Question: Since NSManagedObjectContext without persistent store coordinator doesn't support setFetchBatchSize selector, I've used a solution from this <URL> and it works with certain issue, that I would like to resolve.

Here is the database scheme and Coredata structure with terms in brackets. Test application has two screens: master table with list of Chats and detail table with list of Messages. Master screen uses Main MOC in fetch controller for showing data in table and Worker MOC to create Chats and Messages. Detail screen uses Fetch MOC for showing data in table.
After I create a new Chat with Messages on master screen and save them with calling save on all MOCs in the hierarchy, I can't fetch Messages by a selected Chat in detail screen. All I got in console is: "CoreData: annotation: total fetch execution time: 0.0000s for 0 rows". it is possible to fetch this data after app restart.
It seems it has something to do with fault Messages in Fetch MOC having fault relations with Chats that have different objectID than Chats I have in Main MOC. Because when I fetch Chat object in Fetch MOC and then use it for finding Messages, everything is working fine.
I would appreciate it if someone could help me resolve this issue with Fetch MOC or maybe it is just fine to screw with all Object Graph concept and fetch data by my own ID fields instead of using relations.
Here is Coredata stack initialization which is done on didFinishLaunchingWithOptions:
'''
- (void)initializeCoreDataStack
{
NSURL *modelURL = [[NSBundle mainBundle] URLForResource:@"FaultsFetching" withExtension:@"momd"];
_managedObjectModel = [[NSManagedObjectModel alloc] initWithContentsOfURL:modelURL];
_persistentStoreCoordinator = [[NSPersistentStoreCoordinator alloc] initWithManagedObjectModel:_managedObjectModel];
_writerMOC = [[NSManagedObjectContext alloc] initWithConcurrencyType:NSPrivateQueueConcurrencyType];
[_writerMOC setUndoManager:nil];
[_writerMOC setPersistentStoreCoordinator:_persistentStoreCoordinator];
_mainThreadMOC = [[NSManagedObjectContext alloc] initWithConcurrencyType:NSMainQueueConcurrencyType];
[_mainThreadMOC setUndoManager:nil];
[_mainThreadMOC setParentContext:_writerMOC];
_fetchMainThreadMOC = [[NSManagedObjectContext alloc] initWithConcurrencyType:NSMainQueueConcurrencyType];
[_fetchMainThreadMOC setUndoManager:nil];
[_fetchMainThreadMOC setMergePolicy:NSMergeByPropertyStoreTrumpMergePolicy];
[_fetchMainThreadMOC setPersistentStoreCoordinator:_persistentStoreCoordinator];
[[NSNotificationCenter defaultCenter] addObserver:self selector:@selector(backgroundContextDidSave:) name:NSManagedObjectContextDidSaveNotification object:_writerMOC];
NSURL *storeURL = [APP_DOC_DIR URLByAppendingPathComponent:@"FaultsFetching.sqlite"];
NSError *error = nil;
if (![_persistentStoreCoordinator addPersistentStoreWithType:NSSQLiteStoreType configuration:nil URL:storeURL options:nil error:&error])
{
NSLog(@"Unresolved error %@, %@", error, [error userInfo]);
abort();
}
}
- (void)backgroundContextDidSave:(NSNotification *)notification
{
[_fetchMainThreadMOC mergeChangesFromContextDidSaveNotification:notification];
NSLog(@"Yep, everything is merged");
}
'''
Here is how I create Worker MOCs:
'''
+ (NSManagedObjectContext *)createPrivateMOC
{
CoreDataManager *scope = [CoreDataManager sharedInstance];
NSManagedObjectContext *workerMOC = [[NSManagedObjectContext alloc] initWithConcurrencyType:NSPrivateQueueConcurrencyType];
workerMOC.parentContext = scope.mainThreadMOC;
[workerMOC setUndoManager:nil];
workerMOC.mergePolicy = NSMergeByPropertyObjectTrumpMergePolicy;
return workerMOC;
}
'''
Here is how Multi-Context save looks like. Argument async is YES. Naturally this selector is called within performBlock selector of a worker MOC
'''
+ (void)writeToDiskAsync:(BOOL)async
{
CoreDataManager *scope = [CoreDataManager sharedInstance];
NSManagedObjectContext *writeManagedObjectContext = scope.writerMOC;
NSManagedObjectContext *mainManagedObjectContext = scope.mainThreadMOC;
PerformBlock mainMOCBlock = ^
{
NSError *mainError = nil;
if ([mainManagedObjectContext hasChanges] && ![mainManagedObjectContext save:&mainError])
{
ALog(@"Unresolved error %@, %@", mainError, [mainError userInfo]);
}
PerformBlock writerBlock = ^
{
NSError *writeError = nil;
if ([writeManagedObjectContext hasChanges] && ![writeManagedObjectContext save:&writeError])
{
ALog(@"Unresolved error %@, %@", writeError, [writeError userInfo]);
}
NSLog(@"Yep, everything is saved");
};
[scope performBlock:writerBlock onMOC:writeManagedObjectContext async:async];
};
[scope performBlock:mainMOCBlock onMOC:mainManagedObjectContext async:async];
}
- (void)performBlock:(PerformBlock)block onMOC:(NSManagedObjectContext *)target async:(BOOL)async
{
if (async)
[target performBlock:block];
else
[target performBlockAndWait:block];
}
'''
Here is my fetch results controller on detail screen, where "detailItem" is a Chat entity set from master screen and "[CoreDataManager sharedInstance]" is a singleton:
'''
- (NSFetchedResultsController *)fetchedResultsController
{
if (_fetchedResultsController != nil) {
return _fetchedResultsController;
}
if (self.detailItem == nil)
return nil;
NSManagedObjectContext *fetchMOC = [CoreDataManager sharedInstance].fetchMainThreadMOC;
NSFetchRequest *fetchRequest = [[NSFetchRequest alloc] init];
NSEntityDescription *entity = [NSEntityDescription entityForName:@"Messages" inManagedObjectContext:fetchMOC];
[fetchRequest setEntity:entity];
[fetchRequest setFetchBatchSize:20];
NSSortDescriptor *sortDescriptor = [[NSSortDescriptor alloc] initWithKey:@"sentDate" ascending:NO];
[fetchRequest setSortDescriptors:@[sortDescriptor]];
NSPredicate *chatPredicate = [NSPredicate predicateWithFormat:@"relatedChat=%@", self.detailItem.objectID];
[fetchRequest setPredicate:chatPredicate];
_fetchedResultsController = [[NSFetchedResultsController alloc] initWithFetchRequest:fetchRequest managedObjectContext:fetchMOC sectionNameKeyPath:@"sectionIdentifier" cacheName:nil];
_fetchedResultsController.delegate = self;
NSError *error = nil;
if (![_fetchedResultsController performFetch:&error]) {
NSLog(@"Unresolved error %@, %@", error, [error userInfo]);
abort();
}
return _fetchedResultsController;
}
'''
- - <URL>-
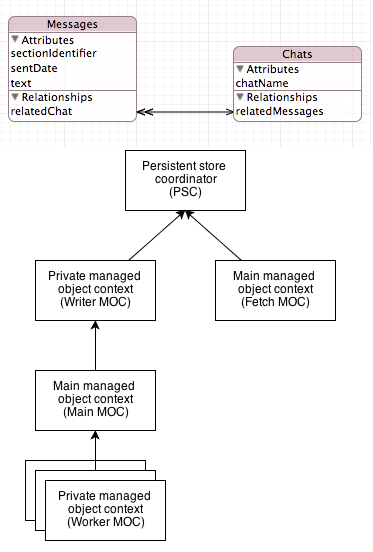
Answer: This is due to a bug. The workaround is to call 'obtainPermanentIDsForObjects:' before saving the newly inserted objects.
See the following SO issue for more details:
<URL>